Question: I have a problem with python when I try to show a list in a 'ScrolledText' box.
My code opens a '.txt' file, reads each line and shows it in the 'ScrolledText' box. Below you can see a little part of my code
'''
from tkinter import *
from tkinter import ttk
from tkinter.scrolledtext import *
from tkinter.filedialog import askopenfilename
from tkinter import filedialog
def cargar_trazas():
lista_trazas_sistema = []
lista_trazas_subsistema = []
global contenido_trazas
path_trazas = askopenfilename( filetypes = (("all files","*.*"),("text files","*.txt"),("log files","*.log")))
archivo_trazas = open(path_trazas,'r')
contenido_trazas = archivo_trazas.readlines()
fichero_trazas_text.insert(INSERT, contenido_trazas)
fichero_trazas_text = ScrolledText(miFrameTextoTrazas, width=130, heigh=10)
fichero_trazas_text.grid(row=0, column=1, padx=10, pady=10)
'''
The problem is that when the file is showed in the scrolled text in each line, python adds '{ }'.

Why does python do this? In the list called 'contenido_trazas' these characters do not appear '{ }' and are only seen the 'ScrolledText' box
Is there an option to discard these characters so they will not appear?
thanks
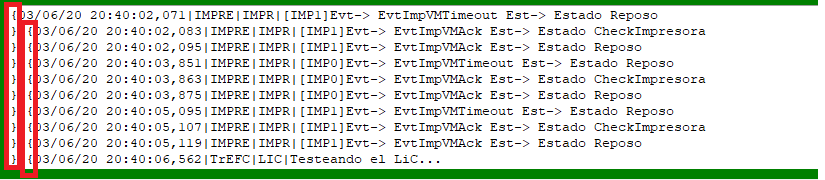
Answer: It is doing that because you are passing a list or tuple to 'insert', but it expects a string. tkinter is just a wrapper around a tcl/tk interpreter, and tcl uses curly braces to preserve the list structure when converting lists to strings. Therfore, you get curly braces (or sometimes backslashes) when passing a list into a widget method that expects text.
The simplest solution is to use 'read()' rather than 'readlines()'.